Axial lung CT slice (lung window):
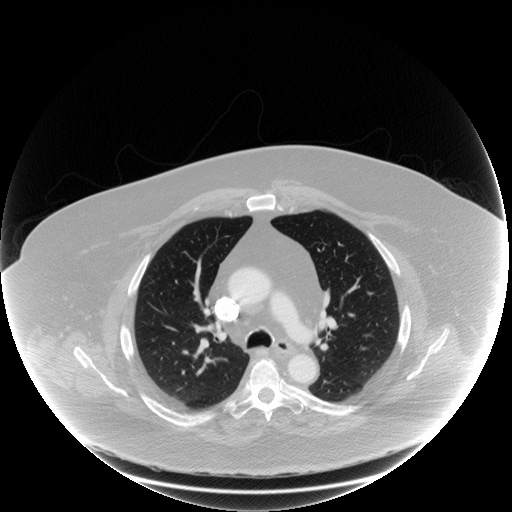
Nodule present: no